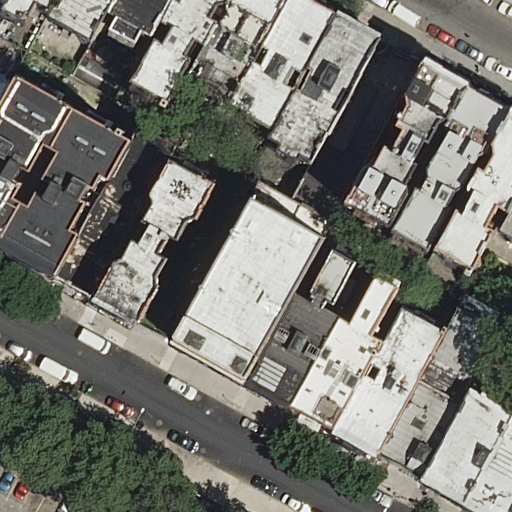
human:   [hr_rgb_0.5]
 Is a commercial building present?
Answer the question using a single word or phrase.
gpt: no

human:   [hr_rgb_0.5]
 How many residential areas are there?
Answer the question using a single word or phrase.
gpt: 1

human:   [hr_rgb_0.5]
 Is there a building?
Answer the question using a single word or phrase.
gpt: yes

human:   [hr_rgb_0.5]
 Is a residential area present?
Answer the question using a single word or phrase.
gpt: yes

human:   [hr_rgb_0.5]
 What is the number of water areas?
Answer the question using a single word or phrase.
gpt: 0

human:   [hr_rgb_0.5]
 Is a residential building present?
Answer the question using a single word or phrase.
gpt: yes

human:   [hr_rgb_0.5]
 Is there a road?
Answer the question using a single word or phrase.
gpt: yes

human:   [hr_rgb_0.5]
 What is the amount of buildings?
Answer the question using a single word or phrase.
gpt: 23

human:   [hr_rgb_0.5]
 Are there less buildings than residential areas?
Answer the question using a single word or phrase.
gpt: no

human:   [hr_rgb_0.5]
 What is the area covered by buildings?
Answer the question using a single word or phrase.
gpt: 4970m2

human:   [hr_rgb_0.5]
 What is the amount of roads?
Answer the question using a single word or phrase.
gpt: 2

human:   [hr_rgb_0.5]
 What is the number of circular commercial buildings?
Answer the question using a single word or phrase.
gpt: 0

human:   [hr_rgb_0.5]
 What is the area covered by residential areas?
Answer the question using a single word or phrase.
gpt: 194m2

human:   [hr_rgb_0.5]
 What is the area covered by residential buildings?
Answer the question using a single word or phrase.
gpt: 4970m2

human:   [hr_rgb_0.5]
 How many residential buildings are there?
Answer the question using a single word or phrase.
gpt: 23

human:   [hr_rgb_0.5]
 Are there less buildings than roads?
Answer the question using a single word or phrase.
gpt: no

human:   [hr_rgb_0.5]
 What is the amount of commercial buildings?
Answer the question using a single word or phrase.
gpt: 0

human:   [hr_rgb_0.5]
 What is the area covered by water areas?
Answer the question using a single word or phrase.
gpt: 0m2

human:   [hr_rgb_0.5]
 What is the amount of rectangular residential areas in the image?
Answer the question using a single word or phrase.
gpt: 1

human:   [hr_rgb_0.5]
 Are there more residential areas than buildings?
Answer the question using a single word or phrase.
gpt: no

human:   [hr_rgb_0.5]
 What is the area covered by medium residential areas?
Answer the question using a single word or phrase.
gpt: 194m2

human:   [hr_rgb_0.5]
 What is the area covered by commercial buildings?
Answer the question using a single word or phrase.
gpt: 0m2

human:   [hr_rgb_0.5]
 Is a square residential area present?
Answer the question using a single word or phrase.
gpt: no

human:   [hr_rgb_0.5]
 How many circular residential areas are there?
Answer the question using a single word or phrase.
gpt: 0

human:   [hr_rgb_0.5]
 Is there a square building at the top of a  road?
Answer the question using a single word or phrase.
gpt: no

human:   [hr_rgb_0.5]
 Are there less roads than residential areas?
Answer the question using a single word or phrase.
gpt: no

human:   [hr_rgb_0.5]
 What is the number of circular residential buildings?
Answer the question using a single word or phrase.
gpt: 0

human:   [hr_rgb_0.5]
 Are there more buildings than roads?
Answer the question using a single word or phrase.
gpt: yes

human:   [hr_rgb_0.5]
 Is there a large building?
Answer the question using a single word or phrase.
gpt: yes

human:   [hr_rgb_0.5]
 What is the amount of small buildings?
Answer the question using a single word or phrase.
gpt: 5

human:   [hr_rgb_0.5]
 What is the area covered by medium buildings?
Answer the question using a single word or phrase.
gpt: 4153m2

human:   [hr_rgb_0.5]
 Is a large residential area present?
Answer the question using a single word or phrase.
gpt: no

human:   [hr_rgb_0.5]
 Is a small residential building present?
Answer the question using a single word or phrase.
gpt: yes

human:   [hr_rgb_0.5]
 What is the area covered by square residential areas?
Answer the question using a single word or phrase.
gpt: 0m2

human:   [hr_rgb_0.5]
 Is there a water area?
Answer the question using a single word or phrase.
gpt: no

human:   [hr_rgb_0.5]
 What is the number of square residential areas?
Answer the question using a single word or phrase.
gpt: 0

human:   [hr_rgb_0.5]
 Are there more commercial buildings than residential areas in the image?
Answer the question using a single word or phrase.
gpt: no

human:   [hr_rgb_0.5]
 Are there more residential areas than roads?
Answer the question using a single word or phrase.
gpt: no

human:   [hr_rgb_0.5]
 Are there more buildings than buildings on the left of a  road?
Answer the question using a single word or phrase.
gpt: yes

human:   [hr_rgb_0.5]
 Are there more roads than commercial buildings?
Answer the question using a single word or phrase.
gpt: yes

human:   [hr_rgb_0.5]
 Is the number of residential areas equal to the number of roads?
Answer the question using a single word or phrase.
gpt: no

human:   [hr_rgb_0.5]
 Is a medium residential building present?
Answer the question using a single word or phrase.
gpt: yes

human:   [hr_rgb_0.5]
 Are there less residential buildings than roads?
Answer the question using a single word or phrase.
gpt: no

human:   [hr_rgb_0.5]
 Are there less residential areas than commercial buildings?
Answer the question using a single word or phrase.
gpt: no

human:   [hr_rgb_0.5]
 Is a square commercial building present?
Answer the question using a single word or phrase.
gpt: no

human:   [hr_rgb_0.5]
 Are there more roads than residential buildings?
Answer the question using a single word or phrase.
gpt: no

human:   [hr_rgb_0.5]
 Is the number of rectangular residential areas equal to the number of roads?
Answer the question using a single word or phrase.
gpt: no

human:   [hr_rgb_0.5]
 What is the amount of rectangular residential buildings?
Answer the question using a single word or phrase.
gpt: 9

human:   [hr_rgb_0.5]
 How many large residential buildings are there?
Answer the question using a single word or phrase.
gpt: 1

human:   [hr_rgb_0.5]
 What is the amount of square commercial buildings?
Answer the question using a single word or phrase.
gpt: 0

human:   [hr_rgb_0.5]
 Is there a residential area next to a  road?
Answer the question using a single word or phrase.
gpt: yes

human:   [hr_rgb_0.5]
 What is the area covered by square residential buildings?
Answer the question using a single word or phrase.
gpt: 0m2

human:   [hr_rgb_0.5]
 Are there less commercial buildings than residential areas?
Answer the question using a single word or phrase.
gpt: yes

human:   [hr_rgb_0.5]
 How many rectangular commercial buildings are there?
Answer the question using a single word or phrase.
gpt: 0

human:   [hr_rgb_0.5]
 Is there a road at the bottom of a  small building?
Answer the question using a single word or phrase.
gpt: yes

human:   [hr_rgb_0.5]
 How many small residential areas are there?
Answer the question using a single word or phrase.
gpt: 0

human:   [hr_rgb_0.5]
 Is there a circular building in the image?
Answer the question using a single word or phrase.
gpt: no

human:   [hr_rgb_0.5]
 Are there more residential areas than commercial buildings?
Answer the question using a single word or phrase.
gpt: yes

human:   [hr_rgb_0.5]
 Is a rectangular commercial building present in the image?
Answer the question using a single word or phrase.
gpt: no

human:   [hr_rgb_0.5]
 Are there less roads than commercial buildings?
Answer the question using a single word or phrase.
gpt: no

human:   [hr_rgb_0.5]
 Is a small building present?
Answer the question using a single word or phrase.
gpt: yes

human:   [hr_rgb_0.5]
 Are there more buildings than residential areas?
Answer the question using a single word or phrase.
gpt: yes

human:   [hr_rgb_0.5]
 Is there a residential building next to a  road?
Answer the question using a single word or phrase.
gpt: yes

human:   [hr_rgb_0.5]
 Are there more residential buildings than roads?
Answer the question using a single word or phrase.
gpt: yes